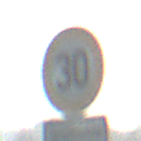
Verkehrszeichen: Geschwindigkeit30
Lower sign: HinweiseAufGefahrenDurchVerbaleAngabe4
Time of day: MorningAfternoon
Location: Outdoor (Special)
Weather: Clear
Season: NotSpecified
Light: Natural